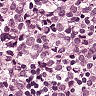
Metastatic tissue present: yes